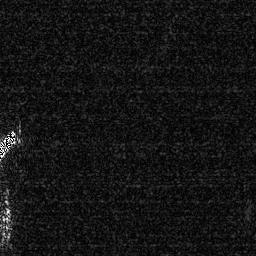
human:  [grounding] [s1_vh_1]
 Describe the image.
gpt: In the satellite image, there is  <ref>1 medium ship </ref> <box>[[0, 49, 7, 62, 0]]</box> located at left.